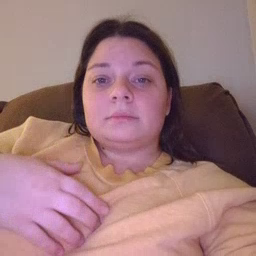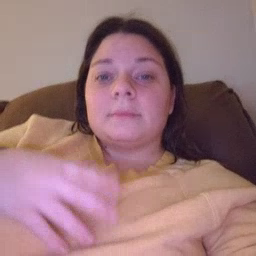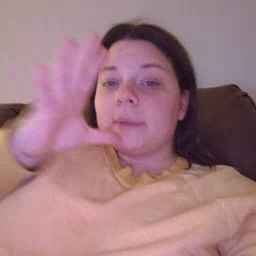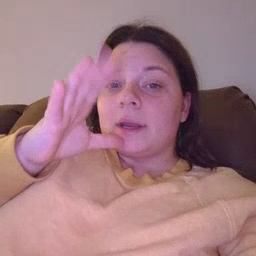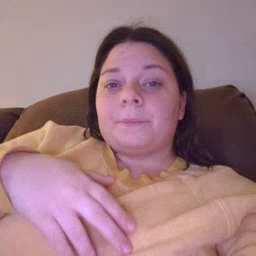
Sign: mom